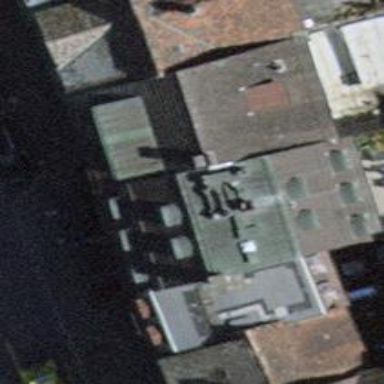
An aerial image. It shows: Restaurant.